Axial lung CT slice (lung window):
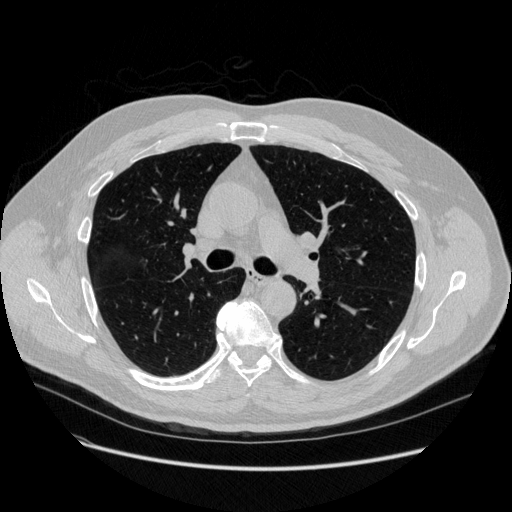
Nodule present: no